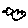
Label: bird